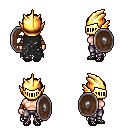
a pixel art fantasy rpg character, female body template, human, light skin, black tattered cape, metal pants, raven plain hairstyle, gold helm, cloth bracers, ghillies, shield, four views (front, back, left, right), 2x2 character sprite sheet, small pixel art, hard edges, no anti-aliasing